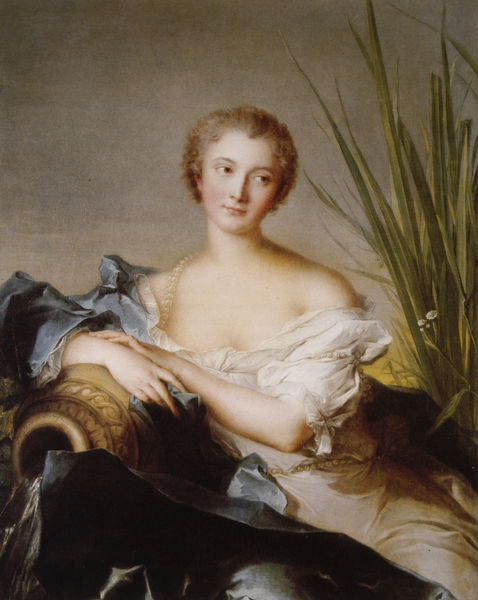
Titel: Élisabeth de La Rochefoucauld, duchesse d'Enville
Künstler: Jean-Marc Nattier
Institution: Privatsammlung.
Schlagwörter: blau, dunkel, gemälde, hand, haut, himmel, kopf, nackt, schatten, umhang, wasser, weiß, gelb, grün, sitzen, ausschnitt, blume, blumen, brust, frankreich, frau, geste, grau, haar, hell, hintergrund, kleid, licht, mund, nase, pastell, blick, dame, gras, gürtel, rose, tuch, beige, blond, jung, arm, arme, augen, barock, blass, falten, gesicht, kleidung, spitze, ärmel, bildnis, hals, hände, möbel, portrait, porträt, öl, gräser, natur, schilf, auge, gold, haare, reich, sessel, sitzend, stoff, rokkoko, pflanze, pflanzen, blässe, hald, hübsch, locke, locken, madame, perlen, puffärmel, renaissance, rokoko, rosa, schulter, schultern, schön, seide, zart, garten, krug, ton, vase, lächeln, taille, schilfgras, ruhe, sofa, armlehne, liegen, lehne, mieder, abstrakt, kette, ausflug, idylle, ausdruck, romantik, lehnen, blue, hands, red, white, dress, face, female, green, grey, hair, lady, nose, painting, polster, seated, sit, sitting, woman, yellow, zopf, büste, korb, lciht, farn, plant, pot, couch, edel, verträumt, liegend, aufstützen, divan, perlenkette, decolleté, grass, grun, satin, schulterfrei, gefäss, links, nakt, schönheit, fass, brokat, drappiert, schnörkel, wohlhabend, romantisch, amazone, nymphe, mittelalter, background, ear, girl, water, sinnlich, skeptisch, eyes, dekolltee, balu, fließen, chouch, klei, sexy, color, fabric, mouth, sketch, behälter, auflehnen, curls, necklace, smile, youth, tonkrug, dekolte, nattier, breast, mächen, drapery, urn, rohr, wasserkrug, blush, cheeks, draped, pose, shoulder, unterkleid, eye, sitzens, reet, lieblich, freizügig, fragonard, pearls, shoulders, paint, italiener, opulent, wallen, textile, armg, recamiere, recamier, maitresse, finder, besinnlich, hairs, serene, white dress, rollenporträt, grüßer, largillière, schultern ausscnitt, verlockung, muted, chaisselongue, elbow, blushing, lächewln, wassernympghe, reed, fabrix